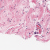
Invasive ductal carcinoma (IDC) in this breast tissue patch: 0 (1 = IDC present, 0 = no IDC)